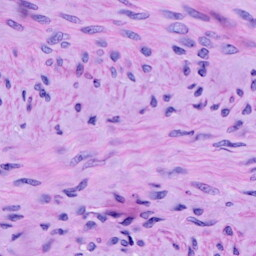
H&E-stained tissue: Cervix